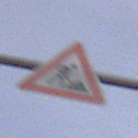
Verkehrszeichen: Arbeitsstelle
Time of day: MorningAfternoon
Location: Outdoor (Suburban)
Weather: PartlyCloudy
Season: NotSpecified
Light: Natural